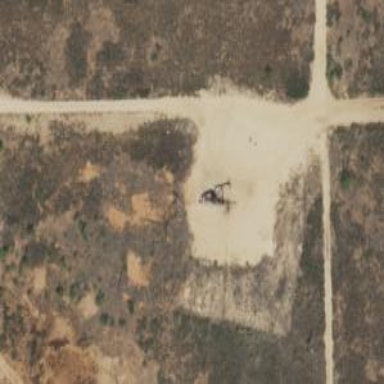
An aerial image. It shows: Petroleum well that is man-made.